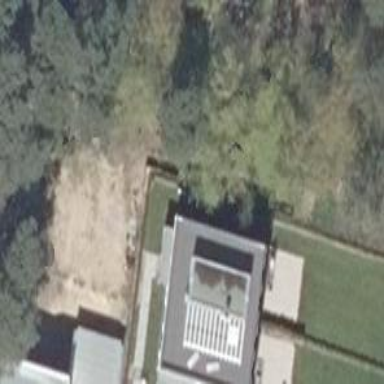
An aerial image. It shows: Detached building.